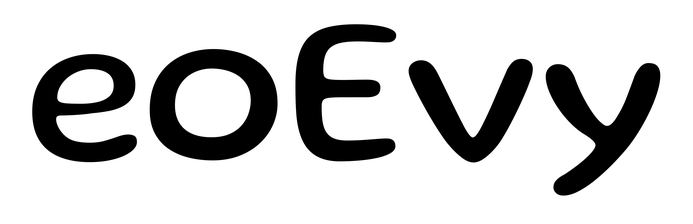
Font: Gluten_Regular